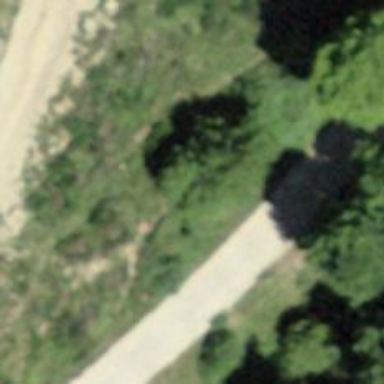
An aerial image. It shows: Service road with concrete surface. The tracktype is labeled as grade1.